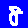
Digit: 8